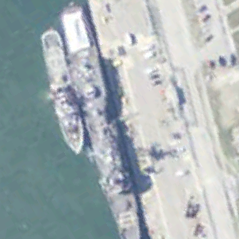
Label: Ticonderoga-class_cruiser